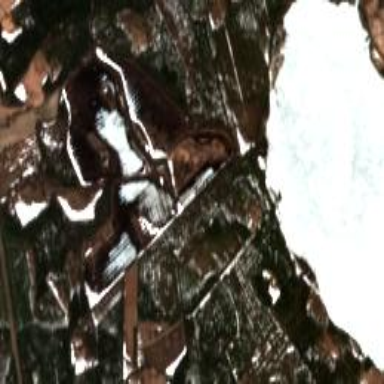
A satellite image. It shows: Quarry area.